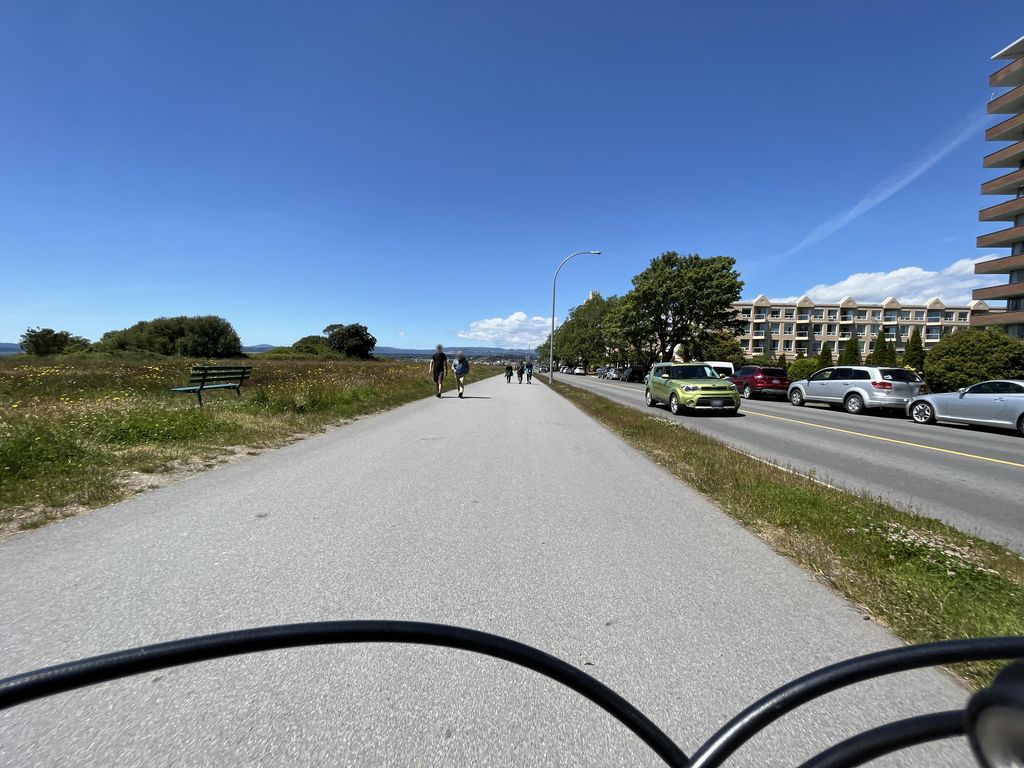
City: victoria